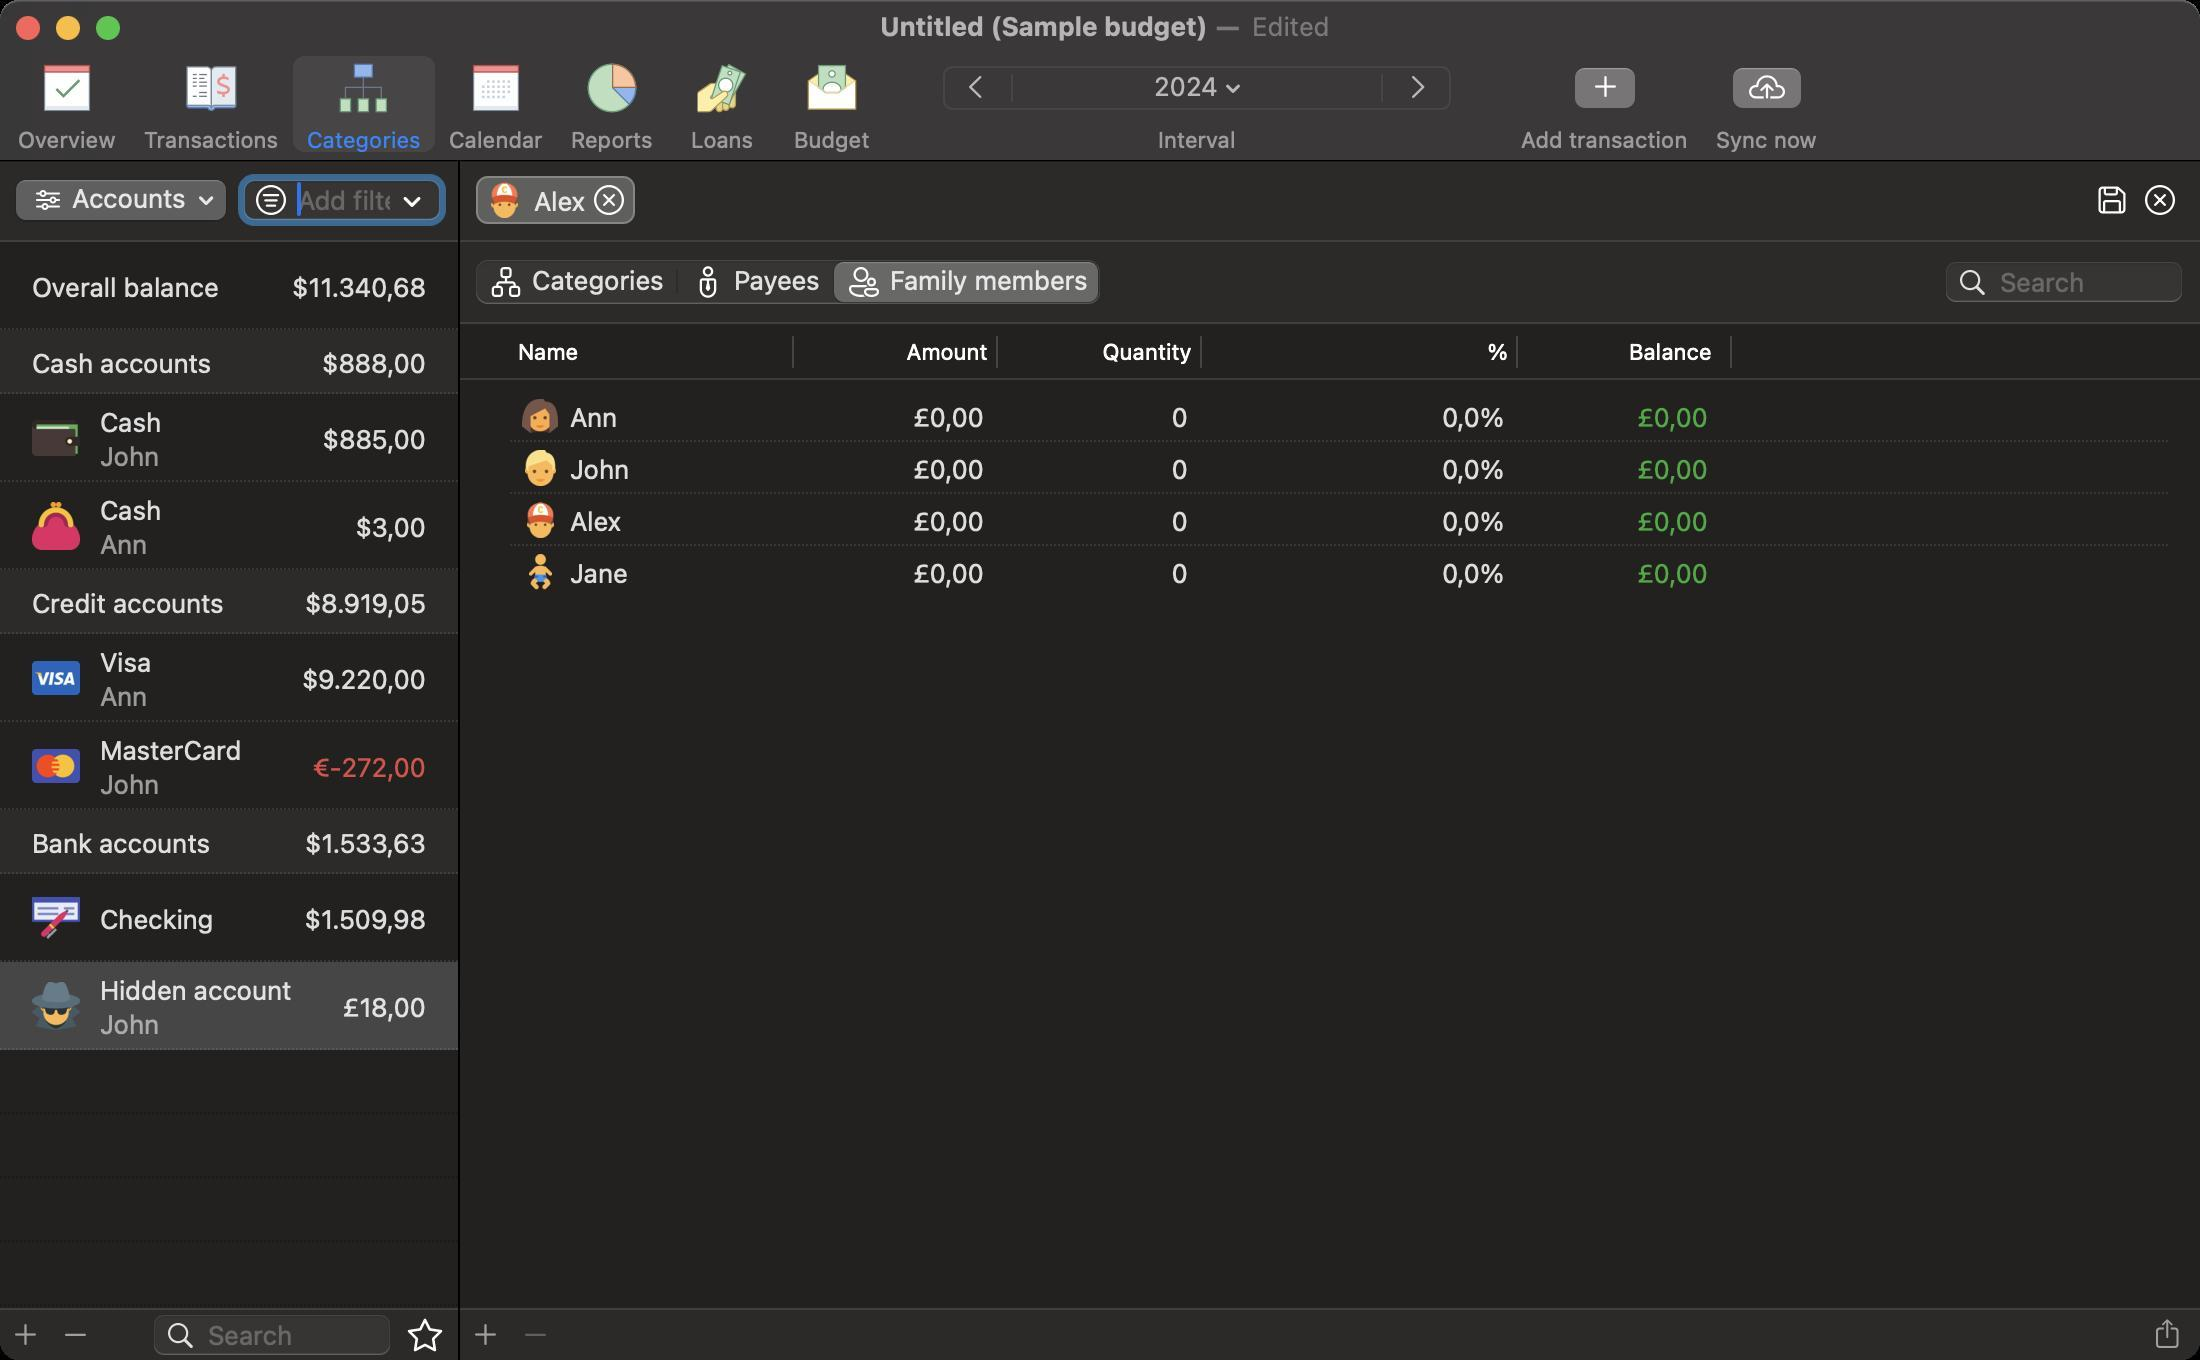
Accessibility tree:
{"name": "Untitled_(Sample_budget)", "role": "AXWindow", "description": null, "role_description": "standard window", "value": null, "position": "553.00;156.00", "size": "1100;680", "children": [{"name": null, "role": "AXGroup", "description": null, "role_description": "group", "value": null, "position": "0.00;80.00", "size": "1100;600", "children": [{"name": null, "role": "AXSplitGroup", "description": null, "role_description": "split group", "value": null, "position": "0.00;80.00", "size": "1100;600", "children": [{"name": "Accounts", "role": "AXMenuButton", "description": null, "role_description": "menu button", "value": null, "position": "5.00;89.00", "size": "112;25", "children": []}, {"name": null, "role": "AXTextField", "description": null, "role_description": "search text field", "value": "", "position": "121.00;89.00", "size": "100;22", "children": [{"name": "", "role": "AXButton", "description": "search", "role_description": "button", "value": null, "position": "123.00;89.00", "size": "25;22", "children": []}]}, {"name": null, "role": "AXTextField", "description": null, "role_description": "search text field", "value": "", "position": "76.00;656.50", "size": "120;22", "children": [{"name": "", "role": "AXButton", "description": "search", "role_description": "button", "value": null, "position": "78.00;656.50", "size": "25;22", "children": []}]}, {"name": "", "role": "AXButton", "description": null, "role_description": "button", "value": null, "position": "200.00;655.00", "size": "25;25", "children": []}, {"name": "", "role": "AXButton", "description": "add", "role_description": "button", "value": null, "position": "0.00;652.50", "size": "26;29", "children": []}, {"name": "", "role": "AXButton", "description": "remove", "role_description": "button", "value": null, "position": "25.00;657.00", "size": "26;20", "children": []}, {"name": null, "role": "AXScrollArea", "description": null, "role_description": "scroll area", "value": null, "position": "0.00;121.00", "size": "229;533", "children": [{"name": null, "role": "AXTable", "description": null, "role_description": "table", "value": null, "position": "0.00;121.00", "size": "229;533", "children": [{"name": null, "role": "AXRow", "description": null, "role_description": "table row", "value": null, "position": "0.00;121.00", "size": "229;44", "children": [{"name": null, "role": "AXCell", "description": null, "role_description": "cell", "value": null, "position": "6.00;121.00", "size": "217;44", "children": [{"name": null, "role": "AXStaticText", "description": null, "role_description": "text", "value": "Overall balance", "position": "14.00;134.50", "size": "98;17", "children": []}, {"name": null, "role": "AXStaticText", "description": null, "role_description": "text", "value": "$11.340,68", "position": "144.00;134.50", "size": "71;17", "children": []}]}]}, {"name": null, "role": "AXRow", "description": null, "role_description": "table row", "value": null, "position": "0.00;165.00", "size": "229;32", "children": [{"name": null, "role": "AXCell", "description": null, "role_description": "cell", "value": null, "position": "6.00;165.00", "size": "217;32", "children": [{"name": null, "role": "AXStaticText", "description": null, "role_description": "text", "value": "Cash accounts", "position": "14.00;172.50", "size": "94;17", "children": []}, {"name": null, "role": "AXStaticText", "description": null, "role_description": "text", "value": "$888,00", "position": "159.00;172.50", "size": "56;17", "children": []}]}]}, {"name": null, "role": "AXRow", "description": null, "role_description": "table row", "value": null, "position": "0.00;197.00", "size": "229;44", "children": [{"name": null, "role": "AXCell", "description": null, "role_description": "cell", "value": null, "position": "6.00;197.00", "size": "217;44", "children": [{"name": null, "role": "AXImage", "description": "", "role_description": "image", "value": null, "position": "16.00;207.00", "size": "24;24", "children": []}, {"name": null, "role": "AXStaticText", "description": null, "role_description": "text", "value": "Cash", "position": "48.00;202.00", "size": "35;17", "children": []}, {"name": null, "role": "AXStaticText", "description": null, "role_description": "text", "value": "John", "position": "48.00;219.00", "size": "34;17", "children": []}, {"name": null, "role": "AXStaticText", "description": null, "role_description": "text", "value": "$885,00", "position": "159.00;210.50", "size": "56;17", "children": []}]}]}, {"name": null, "role": "AXRow", "description": null, "role_description": "table row", "value": null, "position": "0.00;241.00", "size": "229;44", "children": [{"name": null, "role": "AXCell", "description": null, "role_description": "cell", "value": null, "position": "6.00;241.00", "size": "217;44", "children": [{"name": null, "role": "AXImage", "description": "", "role_description": "image", "value": null, "position": "16.00;251.00", "size": "24;24", "children": []}, {"name": null, "role": "AXStaticText", "description": null, "role_description": "text", "value": "Cash", "position": "48.00;246.00", "size": "35;17", "children": []}, {"name": null, "role": "AXStaticText", "description": null, "role_description": "text", "value": "Ann", "position": "48.00;263.00", "size": "28;17", "children": []}, {"name": null, "role": "AXStaticText", "description": null, "role_description": "text", "value": "$3,00", "position": "175.50;254.50", "size": "40;17", "children": []}]}]}, {"name": null, "role": "AXRow", "description": null, "role_description": "table row", "value": null, "position": "0.00;285.00", "size": "229;32", "children": [{"name": null, "role": "AXCell", "description": null, "role_description": "cell", "value": null, "position": "6.00;285.00", "size": "217;32", "children": [{"name": null, "role": "AXStaticText", "description": null, "role_description": "text", "value": "Credit accounts", "position": "14.00;292.50", "size": "100;17", "children": []}, {"name": null, "role": "AXStaticText", "description": null, "role_description": "text", "value": "$8.919,05", "position": "150.50;292.50", "size": "64;17", "children": []}]}]}, {"name": null, "role": "AXRow", "description": null, "role_description": "table row", "value": null, "position": "0.00;317.00", "size": "229;44", "children": [{"name": null, "role": "AXCell", "description": null, "role_description": "cell", "value": null, "position": "6.00;317.00", "size": "217;44", "children": [{"name": null, "role": "AXImage", "description": "", "role_description": "image", "value": null, "position": "16.00;327.00", "size": "24;24", "children": []}, {"name": null, "role": "AXStaticText", "description": null, "role_description": "text", "value": "Visa", "position": "48.00;322.00", "size": "30;17", "children": []}, {"name": null, "role": "AXStaticText", "description": null, "role_description": "text", "value": "Ann", "position": "48.00;339.00", "size": "28;17", "children": []}, {"name": null, "role": "AXStaticText", "description": null, "role_description": "text", "value": "$9.220,00", "position": "149.00;330.50", "size": "66;17", "children": []}]}]}, {"name": null, "role": "AXRow", "description": null, "role_description": "table row", "value": null, "position": "0.00;361.00", "size": "229;44", "children": [{"name": null, "role": "AXCell", "description": null, "role_description": "cell", "value": null, "position": "6.00;361.00", "size": "217;44", "children": [{"name": null, "role": "AXImage", "description": "", "role_description": "image", "value": null, "position": "16.00;371.00", "size": "24;24", "children": []}, {"name": null, "role": "AXStaticText", "description": null, "role_description": "text", "value": "MasterCard", "position": "48.00;366.00", "size": "75;17", "children": []}, {"name": null, "role": "AXStaticText", "description": null, "role_description": "text", "value": "John", "position": "48.00;383.00", "size": "34;17", "children": []}, {"name": null, "role": "AXStaticText", "description": null, "role_description": "text", "value": "€-272,00", "position": "154.50;374.50", "size": "60;17", "children": []}]}]}, {"name": null, "role": "AXRow", "description": null, "role_description": "table row", "value": null, "position": "0.00;405.00", "size": "229;32", "children": [{"name": null, "role": "AXCell", "description": null, "role_description": "cell", "value": null, "position": "6.00;405.00", "size": "217;32", "children": [{"name": null, "role": "AXStaticText", "description": null, "role_description": "text", "value": "Bank accounts", "position": "14.00;412.50", "size": "94;17", "children": []}, {"name": null, "role": "AXStaticText", "description": null, "role_description": "text", "value": "$1.533,63", "position": "150.50;412.50", "size": "64;17", "children": []}]}]}, {"name": null, "role": "AXRow", "description": null, "role_description": "table row", "value": null, "position": "0.00;437.00", "size": "229;44", "children": [{"name": null, "role": "AXCell", "description": null, "role_description": "cell", "value": null, "position": "6.00;437.00", "size": "217;44", "children": [{"name": null, "role": "AXImage", "description": "", "role_description": "image", "value": null, "position": "16.00;447.00", "size": "24;24", "children": []}, {"name": null, "role": "AXStaticText", "description": null, "role_description": "text", "value": "Checking", "position": "48.00;450.50", "size": "61;17", "children": []}, {"name": null, "role": "AXStaticText", "description": null, "role_description": "text", "value": "$1.509,98", "position": "150.00;450.50", "size": "65;17", "children": []}]}]}, {"name": null, "role": "AXRow", "description": null, "role_description": "table row", "value": null, "position": "0.00;481.00", "size": "229;44", "children": [{"name": null, "role": "AXCell", "description": null, "role_description": "cell", "value": null, "position": "6.00;481.00", "size": "217;44", "children": [{"name": null, "role": "AXImage", "description": "", "role_description": "image", "value": null, "position": "16.00;491.00", "size": "24;24", "children": []}, {"name": null, "role": "AXStaticText", "description": null, "role_description": "text", "value": "Hidden account", "position": "48.00;486.00", "size": "100;17", "children": []}, {"name": null, "role": "AXStaticText", "description": null, "role_description": "text", "value": "John", "position": "48.00;503.00", "size": "34;17", "children": []}, {"name": null, "role": "AXStaticText", "description": null, "role_description": "text", "value": "£18,00", "position": "167.50;494.50", "size": "48;17", "children": []}]}]}, {"name": null, "role": "AXColumn", "description": null, "role_description": "column", "value": null, "position": "0.00;121.00", "size": "229;533", "children": []}]}]}, {"name": null, "role": "AXSplitter", "description": null, "role_description": "splitter", "value": 229.0, "position": "229.00;80.00", "size": "1;600", "children": []}, {"name": null, "role": "AXGroup", "description": null, "role_description": "group", "value": null, "position": "230.00;121.00", "size": "870;559", "children": [{"name": null, "role": "AXScrollArea", "description": null, "role_description": "scroll area", "value": null, "position": "230.00;162.00", "size": "870;492", "children": [{"name": null, "role": "AXOutline", "description": null, "role_description": "outline", "value": null, "position": "230.00;190.00", "size": "870;464", "children": [{"name": null, "role": "AXRow", "description": null, "role_description": "outline row", "value": null, "position": "230.00;195.00", "size": "870;26", "children": [{"name": null, "role": "AXCell", "description": null, "role_description": "cell", "value": null, "position": "255.00;198.00", "size": "141;20", "children": [{"name": null, "role": "AXImage", "description": "category 453s@2x", "role_description": "image", "value": null, "position": "261.00;199.00", "size": "18;18", "children": []}, {"name": null, "role": "AXTextField", "description": null, "role_description": "text field", "value": "Ann", "position": "283.00;199.50", "size": "109;17", "children": []}]}, {"name": null, "role": "AXCell", "description": null, "role_description": "cell", "value": null, "position": "398.00;198.00", "size": "100;20", "children": [{"name": null, "role": "AXStaticText", "description": null, "role_description": "text", "value": "£0,00", "position": "402.00;199.50", "size": "92;17", "children": []}]}, {"name": null, "role": "AXCell", "description": null, "role_description": "cell", "value": null, "position": "500.00;198.00", "size": "100;20", "children": [{"name": null, "role": "AXStaticText", "description": null, "role_description": "text", "value": "0", "position": "504.00;199.50", "size": "92;17", "children": []}]}, {"name": null, "role": "AXCell", "description": null, "role_description": "cell", "value": null, "position": "602.00;198.00", "size": "156;20", "children": [{"name": null, "role": "AXStaticText", "description": null, "role_description": "text", "value": "0,0%", "position": "606.00;199.50", "size": "148;17", "children": []}]}, {"name": null, "role": "AXCell", "description": null, "role_description": "cell", "value": null, "position": "760.00;198.00", "size": "100;20", "children": [{"name": null, "role": "AXStaticText", "description": null, "role_description": "text", "value": "£0,00", "position": "764.00;199.50", "size": "92;17", "children": []}]}]}, {"name": null, "role": "AXRow", "description": null, "role_description": "outline row", "value": null, "position": "230.00;221.00", "size": "870;26", "children": [{"name": null, "role": "AXCell", "description": null, "role_description": "cell", "value": null, "position": "255.00;224.00", "size": "141;20", "children": [{"name": null, "role": "AXImage", "description": "category 412s@2x", "role_description": "image", "value": null, "position": "261.00;225.00", "size": "18;18", "children": []}, {"name": null, "role": "AXTextField", "description": null, "role_description": "text field", "value": "John", "position": "283.00;225.50", "size": "109;17", "children": []}]}, {"name": null, "role": "AXCell", "description": null, "role_description": "cell", "value": null, "position": "398.00;224.00", "size": "100;20", "children": [{"name": null, "role": "AXStaticText", "description": null, "role_description": "text", "value": "£0,00", "position": "402.00;225.50", "size": "92;17", "children": []}]}, {"name": null, "role": "AXCell", "description": null, "role_description": "cell", "value": null, "position": "500.00;224.00", "size": "100;20", "children": [{"name": null, "role": "AXStaticText", "description": null, "role_description": "text", "value": "0", "position": "504.00;225.50", "size": "92;17", "children": []}]}, {"name": null, "role": "AXCell", "description": null, "role_description": "cell", "value": null, "position": "602.00;224.00", "size": "156;20", "children": [{"name": null, "role": "AXStaticText", "description": null, "role_description": "text", "value": "0,0%", "position": "606.00;225.50", "size": "148;17", "children": []}]}, {"name": null, "role": "AXCell", "description": null, "role_description": "cell", "value": null, "position": "760.00;224.00", "size": "100;20", "children": [{"name": null, "role": "AXStaticText", "description": null, "role_description": "text", "value": "£0,00", "position": "764.00;225.50", "size": "92;17", "children": []}]}]}, {"name": null, "role": "AXRow", "description": null, "role_description": "outline row", "value": null, "position": "230.00;247.00", "size": "870;26", "children": [{"name": null, "role": "AXCell", "description": null, "role_description": "cell", "value": null, "position": "255.00;250.00", "size": "141;20", "children": [{"name": null, "role": "AXImage", "description": "category 394s@2x", "role_description": "image", "value": null, "position": "261.00;251.00", "size": "18;18", "children": []}, {"name": null, "role": "AXTextField", "description": null, "role_description": "text field", "value": "Alex", "position": "283.00;251.50", "size": "109;17", "children": []}]}, {"name": null, "role": "AXCell", "description": null, "role_description": "cell", "value": null, "position": "398.00;250.00", "size": "100;20", "children": [{"name": null, "role": "AXStaticText", "description": null, "role_description": "text", "value": "£0,00", "position": "402.00;251.50", "size": "92;17", "children": []}]}, {"name": null, "role": "AXCell", "description": null, "role_description": "cell", "value": null, "position": "500.00;250.00", "size": "100;20", "children": [{"name": null, "role": "AXStaticText", "description": null, "role_description": "text", "value": "0", "position": "504.00;251.50", "size": "92;17", "children": []}]}, {"name": null, "role": "AXCell", "description": null, "role_description": "cell", "value": null, "position": "602.00;250.00", "size": "156;20", "children": [{"name": null, "role": "AXStaticText", "description": null, "role_description": "text", "value": "0,0%", "position": "606.00;251.50", "size": "148;17", "children": []}]}, {"name": null, "role": "AXCell", "description": null, "role_description": "cell", "value": null, "position": "760.00;250.00", "size": "100;20", "children": [{"name": null, "role": "AXStaticText", "description": null, "role_description": "text", "value": "£0,00", "position": "764.00;251.50", "size": "92;17", "children": []}]}]}, {"name": null, "role": "AXRow", "description": null, "role_description": "outline row", "value": null, "position": "230.00;273.00", "size": "870;26", "children": [{"name": null, "role": "AXCell", "description": null, "role_description": "cell", "value": null, "position": "255.00;276.00", "size": "141;20", "children": [{"name": null, "role": "AXImage", "description": "category 740s@2x", "role_description": "image", "value": null, "position": "261.00;277.00", "size": "18;18", "children": []}, {"name": null, "role": "AXTextField", "description": null, "role_description": "text field", "value": "Jane", "position": "283.00;277.50", "size": "109;17", "children": []}]}, {"name": null, "role": "AXCell", "description": null, "role_description": "cell", "value": null, "position": "398.00;276.00", "size": "100;20", "children": [{"name": null, "role": "AXStaticText", "description": null, "role_description": "text", "value": "£0,00", "position": "402.00;277.50", "size": "92;17", "children": []}]}, {"name": null, "role": "AXCell", "description": null, "role_description": "cell", "value": null, "position": "500.00;276.00", "size": "100;20", "children": [{"name": null, "role": "AXStaticText", "description": null, "role_description": "text", "value": "0", "position": "504.00;277.50", "size": "92;17", "children": []}]}, {"name": null, "role": "AXCell", "description": null, "role_description": "cell", "value": null, "position": "602.00;276.00", "size": "156;20", "children": [{"name": null, "role": "AXStaticText", "description": null, "role_description": "text", "value": "0,0%", "position": "606.00;277.50", "size": "148;17", "children": []}]}, {"name": null, "role": "AXCell", "description": null, "role_description": "cell", "value": null, "position": "760.00;276.00", "size": "100;20", "children": [{"name": null, "role": "AXStaticText", "description": null, "role_description": "text", "value": "£0,00", "position": "764.00;277.50", "size": "92;17", "children": []}]}]}, {"name": null, "role": "AXColumn", "description": null, "role_description": "column", "value": null, "position": "240.00;190.00", "size": "157;464", "children": []}, {"name": null, "role": "AXColumn", "description": null, "role_description": "column", "value": null, "position": "397.00;190.00", "size": "102;464", "children": []}, {"name": null, "role": "AXColumn", "description": null, "role_description": "column", "value": null, "position": "499.00;190.00", "size": "102;464", "children": []}, {"name": null, "role": "AXColumn", "description": null, "role_description": "column", "value": null, "position": "601.00;190.00", "size": "158;464", "children": []}, {"name": null, "role": "AXColumn", "description": null, "role_description": "column", "value": null, "position": "759.00;190.00", "size": "107;464", "children": []}, {"name": null, "role": "AXGroup", "description": null, "role_description": "group", "value": null, "position": "230.00;162.00", "size": "870;28", "children": [{"name": "Name", "role": "AXButton", "description": null, "role_description": "sort button", "value": null, "position": "240.00;162.00", "size": "157;28", "children": []}, {"name": "Amount", "role": "AXButton", "description": null, "role_description": "sort button", "value": null, "position": "397.00;162.00", "size": "102;28", "children": []}, {"name": "Quantity", "role": "AXButton", "description": null, "role_description": "sort button", "value": null, "position": "499.00;162.00", "size": "102;28", "children": []}, {"name": "%", "role": "AXButton", "description": null, "role_description": "sort button", "value": null, "position": "601.00;162.00", "size": "158;28", "children": []}, {"name": "Balance", "role": "AXButton", "description": null, "role_description": "sort button", "value": null, "position": "759.00;162.00", "size": "107;28", "children": []}]}]}]}, {"name": "", "role": "AXButton", "description": "add", "role_description": "button", "value": null, "position": "230.00;652.50", "size": "26;29", "children": []}, {"name": "", "role": "AXButton", "description": "remove", "role_description": "button", "value": null, "position": "255.00;657.00", "size": "26;20", "children": []}, {"name": "", "role": "AXButton", "description": "share", "role_description": "button", "value": null, "position": "1071.00;649.00", "size": "26;34", "children": []}, {"name": null, "role": "AXRadioGroup", "description": null, "role_description": "radio group", "value": "{\n    \"name\": null,\n    \"role\": \"AXRadioButton\",\n    \"description\": \"Family members\",\n    \"role_description\": \"radio button\",\n    \"value\": 1,\n    \"position\": \"417.00;129.00\",\n    \"size\": \"135;24\",\n    \"children\": []\n}", "position": "236.00;129.00", "size": "316;24", "children": [{"name": null, "role": "AXRadioButton", "description": "Categories", "role_description": "radio button", "value": 0, "position": "236.00;129.00", "size": "103;24", "children": []}, {"name": null, "role": "AXRadioButton", "description": "Payees", "role_description": "radio button", "value": 0, "position": "339.00;129.00", "size": "78;24", "children": []}, {"name": null, "role": "AXRadioButton", "description": "Family members", "role_description": "radio button", "value": 1, "position": "417.00;129.00", "size": "135;24", "children": []}]}, {"name": null, "role": "AXTextField", "description": null, "role_description": "search text field", "value": "", "position": "972.00;130.00", "size": "120;22", "children": [{"name": "", "role": "AXButton", "description": "search", "role_description": "button", "value": null, "position": "974.00;130.00", "size": "25;22", "children": []}]}]}, {"name": null, "role": "AXScrollArea", "description": null, "role_description": "scroll area", "value": null, "position": "230.00;80.00", "size": "810;40", "children": [{"name": null, "role": "AXList", "description": null, "role_description": "collection", "value": null, "position": "230.00;80.00", "size": "810;40", "children": [{"name": null, "role": "AXList", "description": null, "role_description": "section", "value": null, "position": "238.00;88.00", "size": "80;24", "children": [{"name": null, "role": "AXGroup", "description": null, "role_description": "group", "value": null, "position": "238.00;88.00", "size": "80;24", "children": [{"name": null, "role": "AXGroup", "description": null, "role_description": "group", "value": null, "position": "238.00;88.00", "size": "80;24", "children": [{"name": "", "role": "AXButton", "description": null, "role_description": "button", "value": null, "position": "292.50;89.00", "size": "24;22", "children": []}, {"name": null, "role": "AXImage", "description": "category 394s@2x", "role_description": "image", "value": null, "position": "243.00;91.00", "size": "18;18", "children": []}, {"name": null, "role": "AXStaticText", "description": null, "role_description": "text", "value": "Alex", "position": "265.00;91.50", "size": "30;17", "children": []}]}]}]}]}]}, {"name": "", "role": "AXButton", "description": null, "role_description": "button", "value": null, "position": "1068.00;88.00", "size": "24;24", "children": []}, {"name": "", "role": "AXButton", "description": null, "role_description": "button", "value": null, "position": "1044.00;88.00", "size": "24;24", "children": []}]}]}, {"name": null, "role": "AXToolbar", "description": null, "role_description": "toolbar", "value": null, "position": "0.00;28.00", "size": "1100;52", "children": [{"name": "Overview", "role": "AXButton", "description": null, "role_description": "button", "value": null, "position": "2.00;28.00", "size": "63;52", "children": []}, {"name": "Transactions", "role": "AXButton", "description": null, "role_description": "button", "value": null, "position": "65.00;28.00", "size": "82;52", "children": []}, {"name": "Categories", "role": "AXButton", "description": null, "role_description": "button", "value": null, "position": "146.50;28.00", "size": "71;52", "children": []}, {"name": "Calendar", "role": "AXButton", "description": null, "role_description": "button", "value": null, "position": "217.50;28.00", "size": "61;52", "children": []}, {"name": "Reports", "role": "AXButton", "description": null, "role_description": "button", "value": null, "position": "278.50;28.00", "size": "55;52", "children": []}, {"name": "Loans", "role": "AXButton", "description": null, "role_description": "button", "value": null, "position": "333.50;28.00", "size": "55;52", "children": []}, {"name": "Budget", "role": "AXButton", "description": null, "role_description": "button", "value": null, "position": "388.50;28.00", "size": "55;52", "children": []}, {"name": null, "role": "AXGroup", "description": null, "role_description": "group", "value": null, "position": "467.50;28.00", "size": "262;52", "children": [{"name": null, "role": "AXGroup", "description": null, "role_description": "group", "value": null, "position": "470.50;32.00", "size": "256;25", "children": [{"name": null, "role": "AXButton", "description": "left arrow", "role_description": "button", "value": null, "position": "470.50;32.00", "size": "36;25", "children": []}, {"name": null, "role": "AXButton", "description": "2024", "role_description": "button", "value": null, "position": "506.50;32.00", "size": "185;25", "children": []}, {"name": null, "role": "AXButton", "description": "right arrow", "role_description": "button", "value": null, "position": "691.50;32.00", "size": "35;25", "children": []}]}, {"name": null, "role": "AXStaticText", "description": null, "role_description": "text", "value": "Interval", "position": "575.00;63.00", "size": "47;14", "children": []}]}, {"name": "Add_transaction", "role": "AXButton", "description": "Add transaction", "role_description": "button", "value": null, "position": "753.50;28.00", "size": "98;52", "children": []}, {"name": "Sync_now", "role": "AXButton", "description": null, "role_description": "button", "value": null, "position": "851.00;28.00", "size": "64;52", "children": []}]}, {"name": null, "role": "AXButton", "description": null, "role_description": "close button", "value": null, "position": "7.00;6.00", "size": "14;16", "children": []}, {"name": null, "role": "AXButton", "description": null, "role_description": "zoom button", "value": null, "position": "47.00;6.00", "size": "14;16", "children": [{"name": null, "role": "AXGroup", "description": null, "role_description": "group", "value": null, "position": "47.00;6.00", "size": "14;16", "children": [{"name": null, "role": "AXGroup", "description": null, "role_description": "group", "value": null, "position": "47.00;6.00", "size": "14;16", "children": []}]}]}, {"name": null, "role": "AXButton", "description": null, "role_description": "minimize button", "value": null, "position": "27.00;6.00", "size": "14;16", "children": []}, {"name": "Edited", "role": "AXMenuButton", "description": "document actions", "role_description": "menu button", "value": null, "position": "623.00;4.00", "size": "51;17", "children": []}, {"name": null, "role": "AXStaticText", "description": null, "role_description": "text", "value": "—", "position": "606.00;5.00", "size": "16;16", "children": []}, {"name": null, "role": "AXStaticText", "description": null, "role_description": "text", "value": "Untitled (Sample budget)", "position": "438.00;5.00", "size": "168;16", "children": []}]}